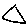
Label: triangle